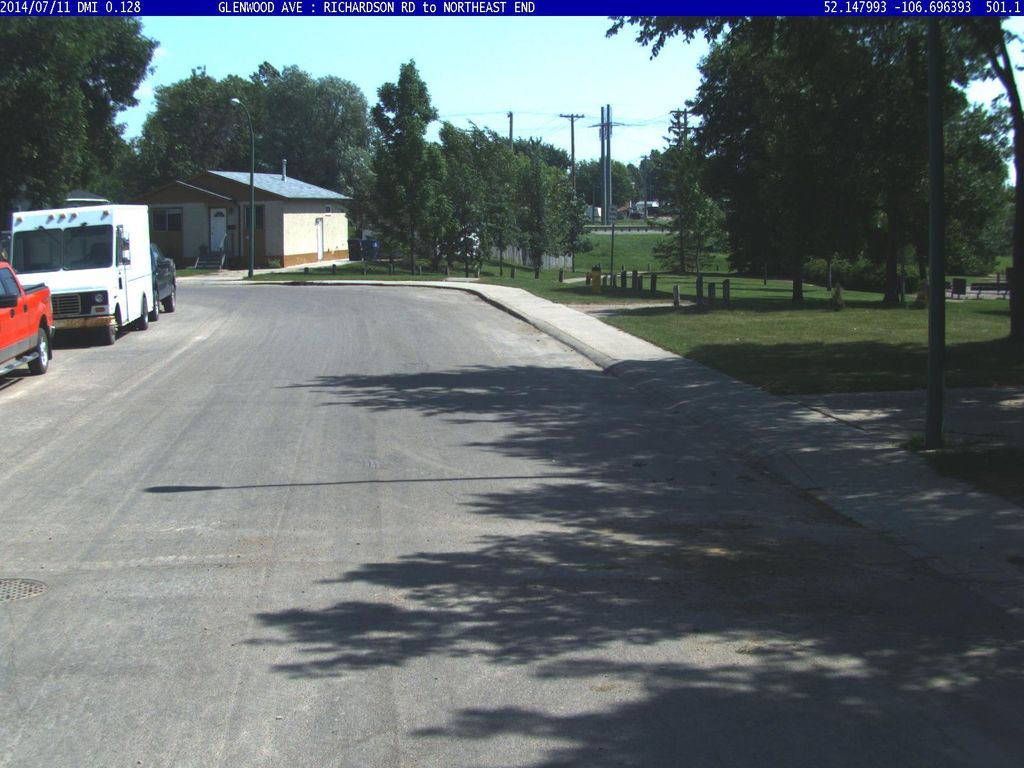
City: saskatoon